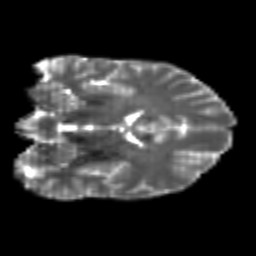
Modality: T2w
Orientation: coronal
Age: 24
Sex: male
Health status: healthy
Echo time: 0.074 s